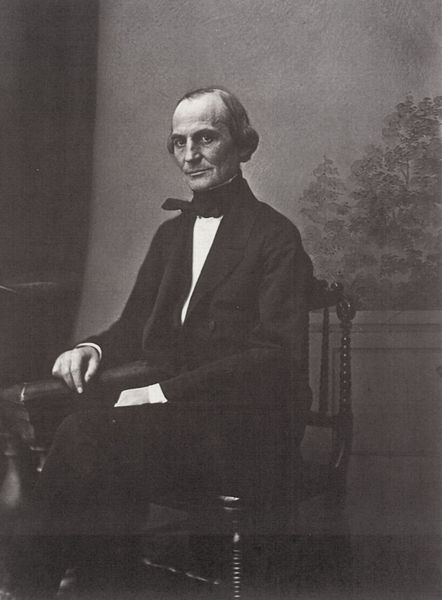
Titel: Der Vater des Mäzens Savva Ivanovic Mamontov. Moskau
Künstler: Karl August Bergner
Schlagwörter: baum, dunkel, gemälde, hand, kopf, mann, schatten, weiß, bäume, landschaft, sitzen, blume, elegant, finger, frankreich, frisur, grau, haar, hell, hintergrund, holz, licht, mund, nase, ohr, profil, raum, schwarz, stuhl, zeichnung, zimmer, blick, tuch, schleife, alt, anzug, hemd, jacke, wand, arm, arme, augen, falten, gesicht, kragen, ärmel, bildnis, hals, herr, holzstuhl, hände, innenraum, möbel, portrait, porträt, rückenlehne, vorhang, busch, schlank, boden, figur, haare, interieur, pose, realismus, reich, sessel, sitzend, stoff, musik, pflanze, england, lippen, locke, locken, ohren, scheitel, vornehm, wald, rund, beine, balkon, lächeln, bein, seitlich, armlehne, ecke, lehne, sitz, man, alter mann, halsband, haltung, leer, kahl, weis, amerika, sepia, ölgemälde, frack, steif, tapete, verkleidung, zeigefinger, krawatte, baudelaire, ernst, streng, glanz, glatze, halstuch, aufrecht, sitzt, stuhllehne, wandgemälde, atelier, draperie, glänzend, dreiviertelansicht, edel, schoß, dreiviertelprofil, fein, fliege, jackett, kniestück, sakko, foto, fotografie, photographie, wände, fussboden, krank, buch, lehnstuhl, motiv, unnatürlich, druck, schwarz weiss, radierung, stich, künstler, portait, seite, bürger, autor, bürgertum, manschetten, posieren, schmetterling, ganzkörper, politiker, halbglatze, photo, scheite, armlehnen, stirnglatze, halbprofil, portät, dreiviertelporträt, seriös, stuhlbein, schatte, smoking, repräsentation, strenge, halsbinde, kulisse, locker, freundlich, herrscherporträt, privat, sitzender, krankenhaus, fotographie, reproduktion, direkt, lackiert, präsident, gedrechselt, eleganz, stugl, überkreuzt, studio, photografie, fotostudio, habglatze, wandvertäfelung, schwar-weiss, wandverkleidung, hospiz, aristokratie, gestellt, biedermaier, panele, tapette, daguerrotypie, nadar, schos, hend, staatsmann, schwaqrz, fotograf, blick zum betrachter, lick, beine überschlagen, forografie, lahne, fototapete, daguerre, august sander, idealisierend, akademiker, ateiler, anzugtasche, autokratisch, beinhaltung, bidermeyer, blickkontakt zum betrachter, bürhertum, direktblick, gedrechselter stuhl, hauslehrer, kriegsveteran, lehnstuh, portriat, raumkante, seitenansiht, steirf, tapetet, vertäfeling, überienandergeschlagen, 19. jahrhundert